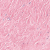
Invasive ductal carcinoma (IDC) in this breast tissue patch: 0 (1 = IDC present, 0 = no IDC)